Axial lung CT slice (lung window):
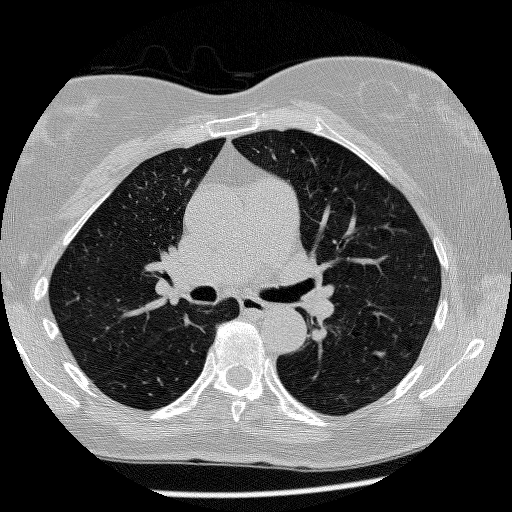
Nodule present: no